Interaction volume radius: 10 \u00c5
Interaction volume height: 25 \u00c5
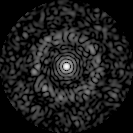
Disorder parameter: 0.8479